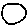
Label: circle